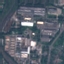
Land use / land cover: Industrial